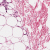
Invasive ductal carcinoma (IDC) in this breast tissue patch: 0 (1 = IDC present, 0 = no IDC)